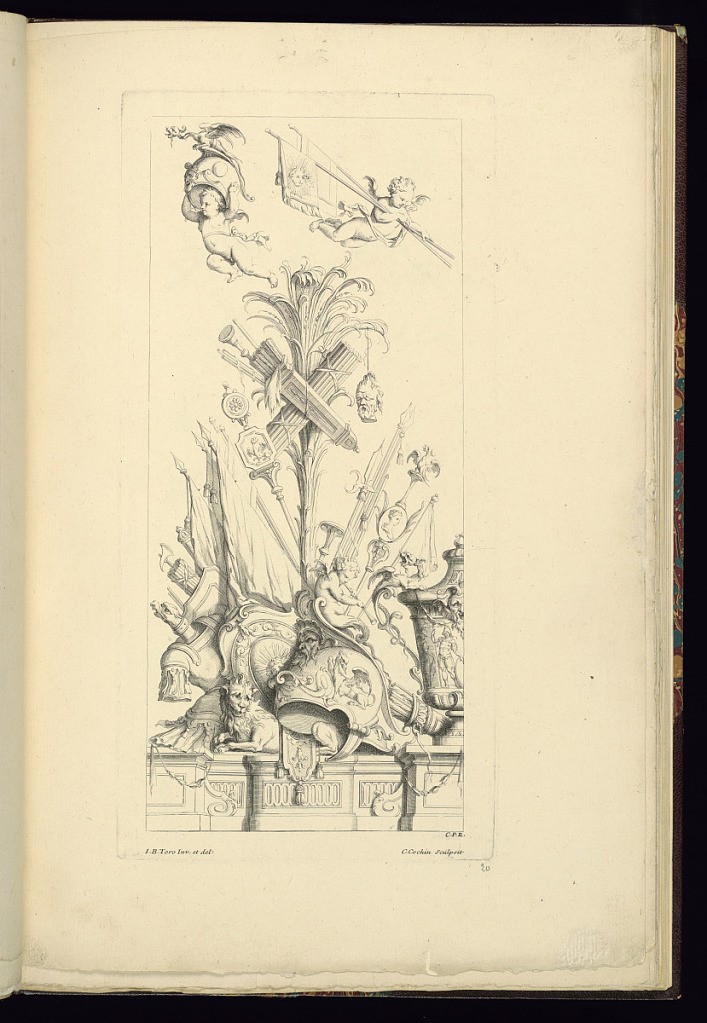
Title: Military Ornament Design
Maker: Jean-Bernard Turreau, French, 1672 - 1731
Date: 1716
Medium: Etching on laid paper
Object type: Print
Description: Ornament design featuring military motifs and putti, with palm leaves, helmets, dragons, decapitated head, spears, banners, flags, lion, armor, quiver of arrows, shields, on a base with a lidded vase to the right, decorated with a mascaron (mask) and figures. The plate is signed.